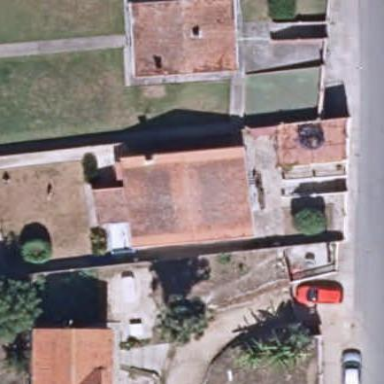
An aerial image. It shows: Simple and straightforward house.